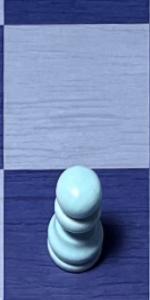
Label: Pawn_White